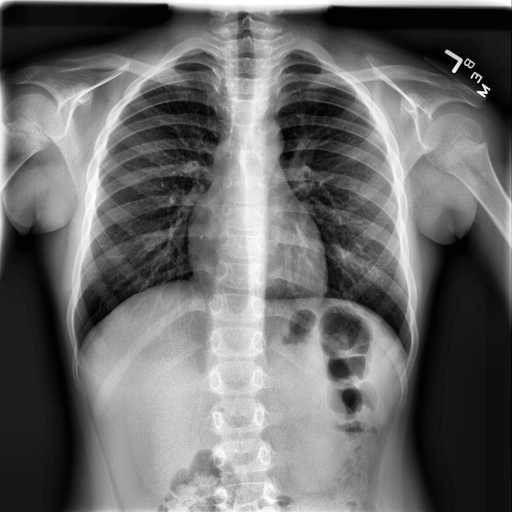
Finding: NORMAL